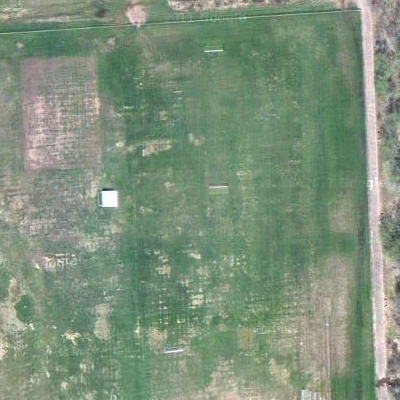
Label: Grass